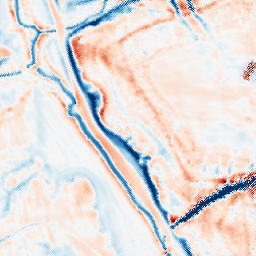
Category: multiscale
Decomposition family: dog_multiscale
Decomposition parameters: sigma_ratio: 1.4
n_scales: 5
base_sigma: 1
Upsampling method: regularized
Upsampling parameters: scale: 4
lambda_reg: 0.1
Upsampling scale: 4